Question: This is a picture of the error I'm getting when running the code:

I can't figure out what it thinks is wrong. I assume it has something to do with the way I used float, but I don't know how to fix it.
<URL>
'''
#ask the user the name of their ingredients
ingname1 = input('Enter ingredient 1: ')
amount1 = float(input('Ounces of ' + ingname1 + '(to the nearest 0.1 ounce): '))
ingname2 = input('Enter ingredient 2: ')
amount2 = float(input('Ounces of ' + ingname2 + '(to the nearest 0.1 ounce): '))
ingname3 = input('Enter ingredient 3: ')
amount3 = float(input('Ounces of ' + ingname3 + '(to the nearest 0.1 ounce): '))
#ask the user how many ounces of each ingredient they need
servings = int(input('Number of servings: '))
print('To make your salad you will need: ')
ounces1 = amount1 * servings
ounces2 = amount2 * servings
ounces3 = amount3 * servings
# print total amount of ingredient in ounces needed for the given amount of servings
print(str(ounces1) + ' ounces of ' + ingname1 + ',')
print(str(ounces2) + ' ounces of ' + ingname2 + ',')
print(str(ounces3) + ' ounces of ' + ingname3 + '.')
'''
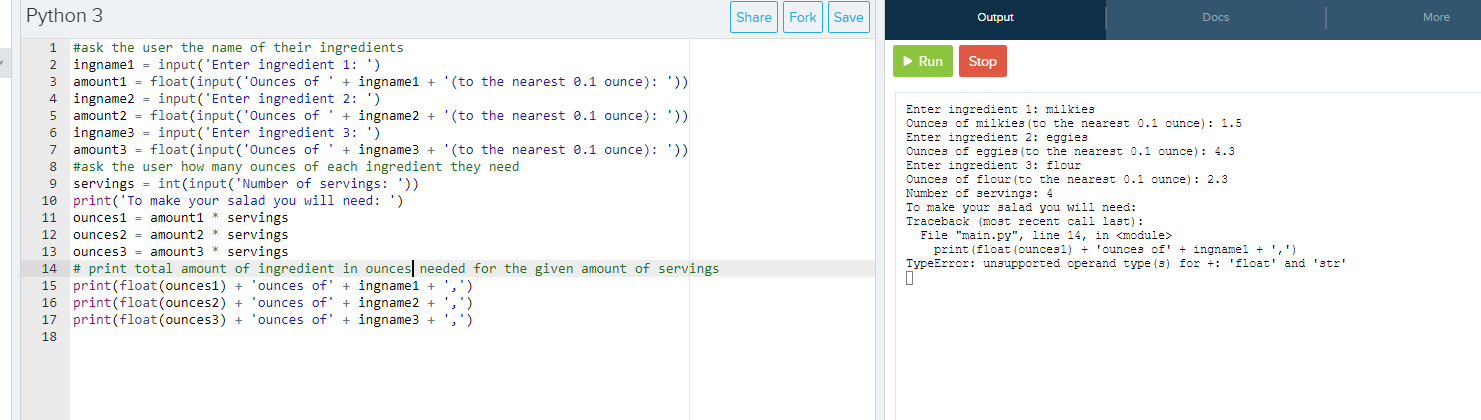
Answer: You cannot concatenate strings with floats. Try converting 'ounces' to a string before concatenating them. Use this:
'''
#ask the user the name of their ingredients
ingname1 = input('Enter ingredient 1: ')
amount1 = float(input('Ounces of ' + ingname1 + '(to the nearest 0.1 ounce): '))
ingname2 = input('Enter ingredient 2: ')
amount2 = float(input('Ounces of ' + ingname2 + '(to the nearest 0.1 ounce): '))
ingname3 = input('Enter ingredient 3: ')
amount3 = float(input('Ounces of ' + ingname3 + '(to the nearest 0.1 ounce): '))
#ask the user how many ounces of each ingredient they need
servings = int(input('Number of servings: '))
print('To make your salad you will need: ')
ounces1 = amount1 * servings
ounces2 = amount2 * servings
ounces3 = amount3 * servings
# print total amount of ingredient in ounces needed for the given amount of servings
print(str(ounces1) + 'ounces of' + ingname1 + ',') # use str() here
print(str(ounces2) + 'ounces of' + ingname2 + ',')# use str() here
print(str(ounces3) + 'ounces of' + ingname3 + ',')# use str() here
'''